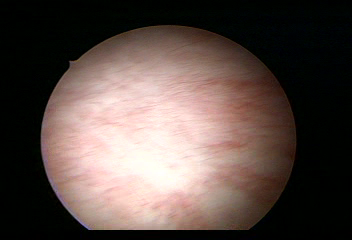
Modality: WLC
Class: Normal mucosa
Bladder cancer association: No